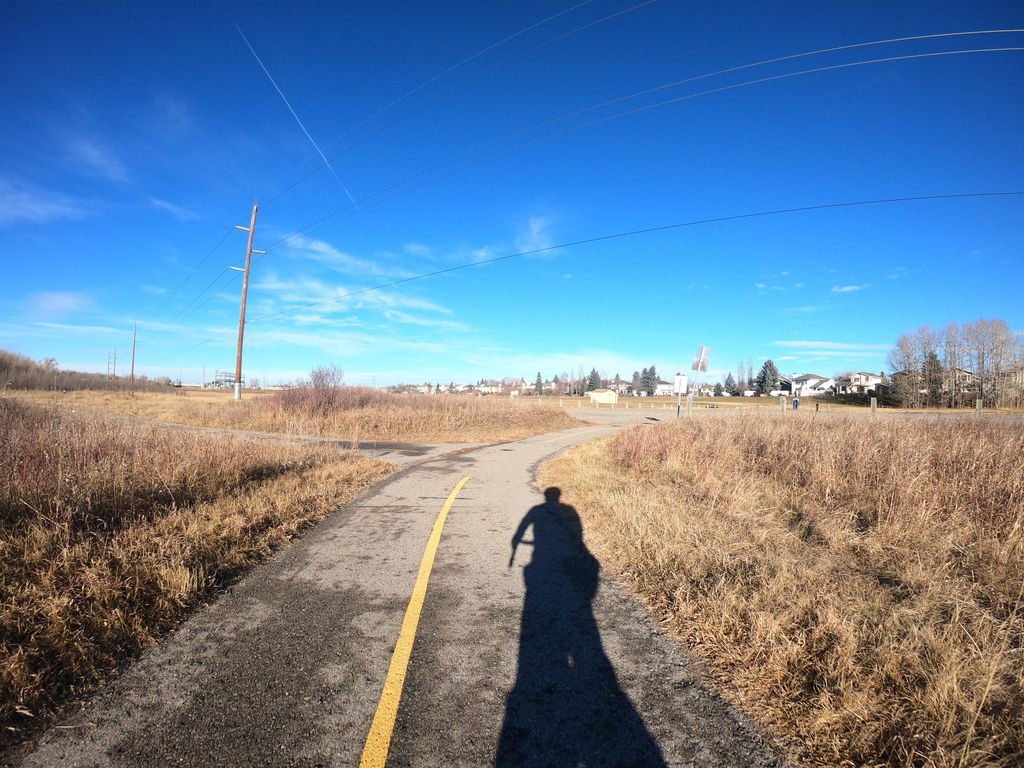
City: calgary